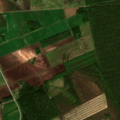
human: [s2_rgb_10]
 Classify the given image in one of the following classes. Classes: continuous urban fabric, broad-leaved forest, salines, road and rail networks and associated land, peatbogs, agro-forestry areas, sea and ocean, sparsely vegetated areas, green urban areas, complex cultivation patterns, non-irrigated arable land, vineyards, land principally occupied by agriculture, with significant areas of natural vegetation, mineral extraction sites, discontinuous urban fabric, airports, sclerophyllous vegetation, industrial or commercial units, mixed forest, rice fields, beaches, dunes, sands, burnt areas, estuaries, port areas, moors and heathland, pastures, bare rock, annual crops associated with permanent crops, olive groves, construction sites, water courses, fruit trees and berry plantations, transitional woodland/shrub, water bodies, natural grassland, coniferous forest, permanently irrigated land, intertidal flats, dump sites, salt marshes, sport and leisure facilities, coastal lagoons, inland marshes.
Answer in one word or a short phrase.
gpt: non-irrigated arable land, land principally occupied by agriculture, with significant areas of natural vegetation, coniferous forest, mixed forest